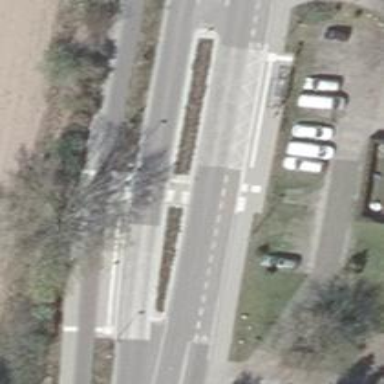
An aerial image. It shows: Secondary road with asphalt surface. There is cycle lane on the left and cycle track on the right.